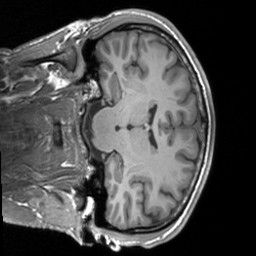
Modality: T1w
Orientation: coronal
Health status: healthy
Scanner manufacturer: siemens
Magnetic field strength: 3 T
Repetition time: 1.9 s
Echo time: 0.00226 s